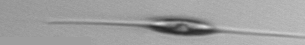
Label: Cylindrotheca